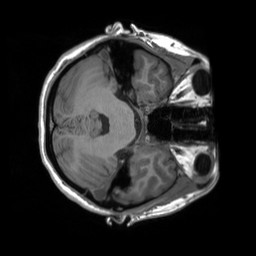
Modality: T1w
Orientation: axial
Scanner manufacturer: siemens
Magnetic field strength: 3 T
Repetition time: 2.3 s
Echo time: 0.00207 s